Aerial crown-view tile of a tropical tree (Barro Colorado Island, Panama), acquired 20250317:
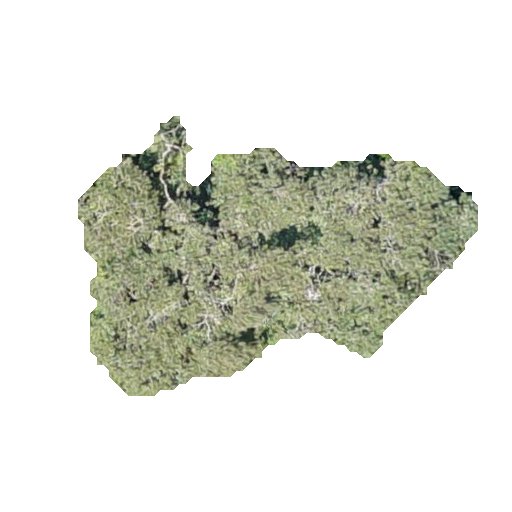
Species: Luehea seemannii
GBIF accepted scientific name: Luehea seemannii
Crown area: 104.503 m²